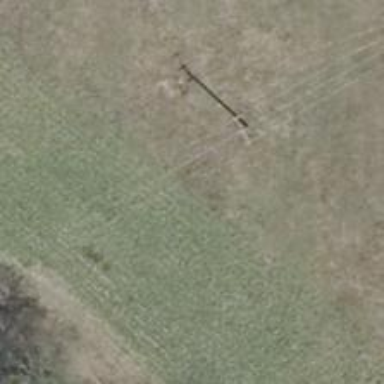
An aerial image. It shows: Power pole.